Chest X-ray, PA view. Patient: 17 years old, sex M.
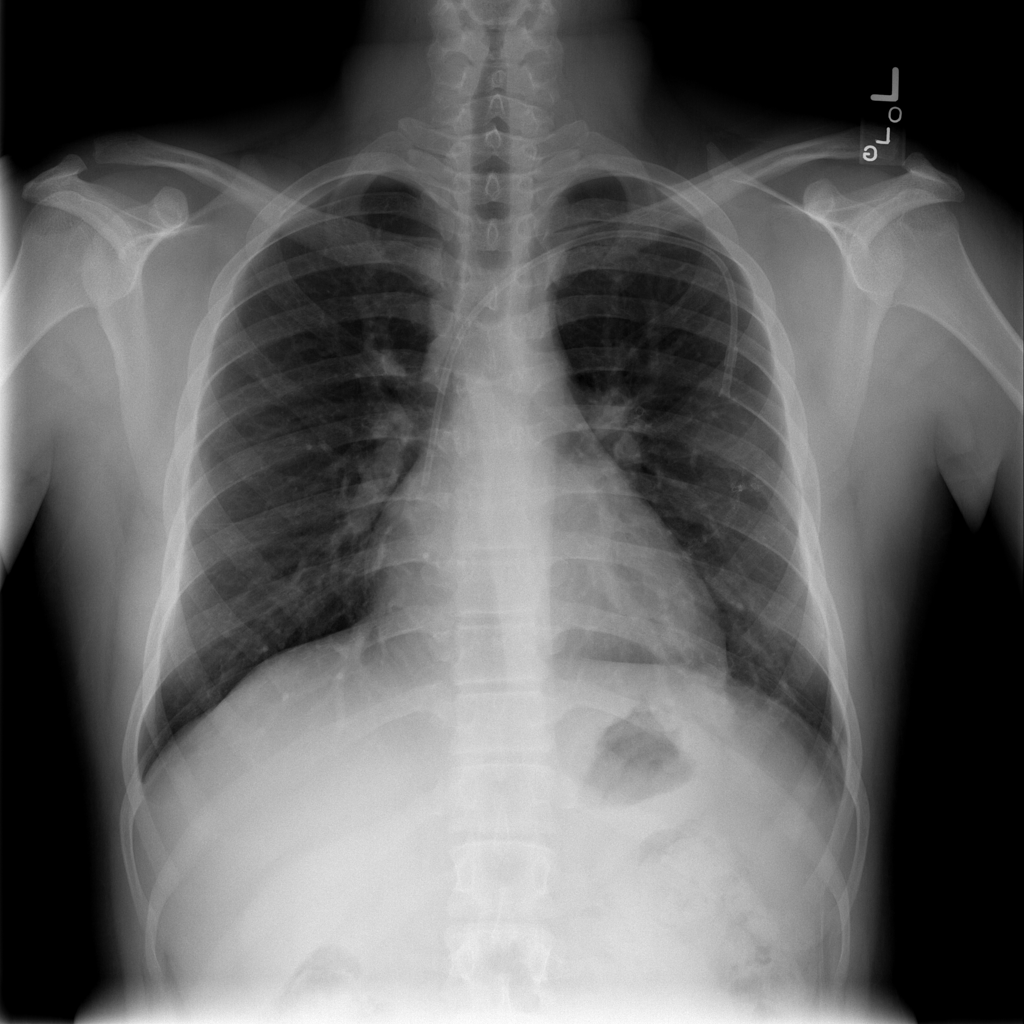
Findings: No Finding